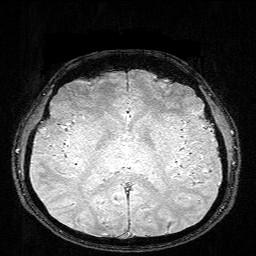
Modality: FLASH
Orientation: coronal
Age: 29
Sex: male